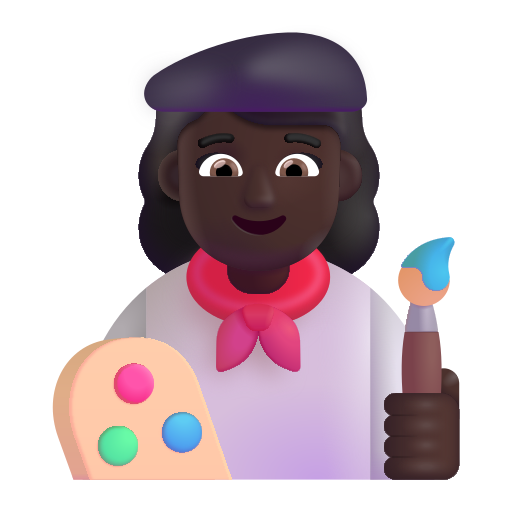
woman artist color dark